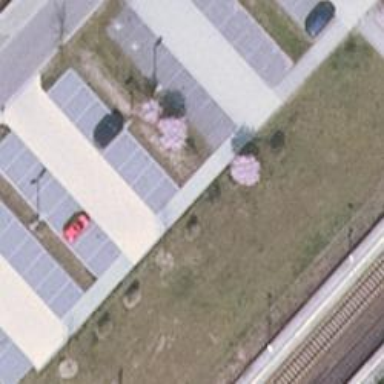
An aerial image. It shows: Parking aisle designated as service road.